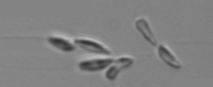
Label: Dinobryon